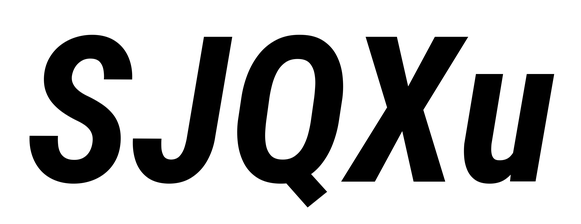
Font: Roboto-Italic_Condensed_Bold_Italic